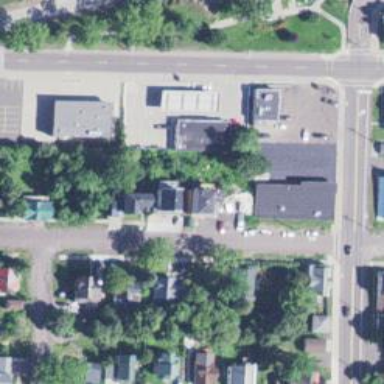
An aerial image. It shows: Convenience shop.